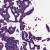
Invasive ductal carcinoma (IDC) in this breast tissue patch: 0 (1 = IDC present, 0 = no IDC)